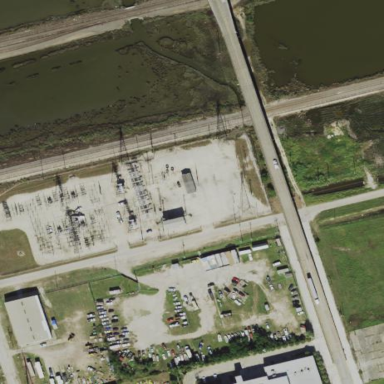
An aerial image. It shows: Outdoor power substation surrounded by fence. The substation is specifically for distribution purposes.